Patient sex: M
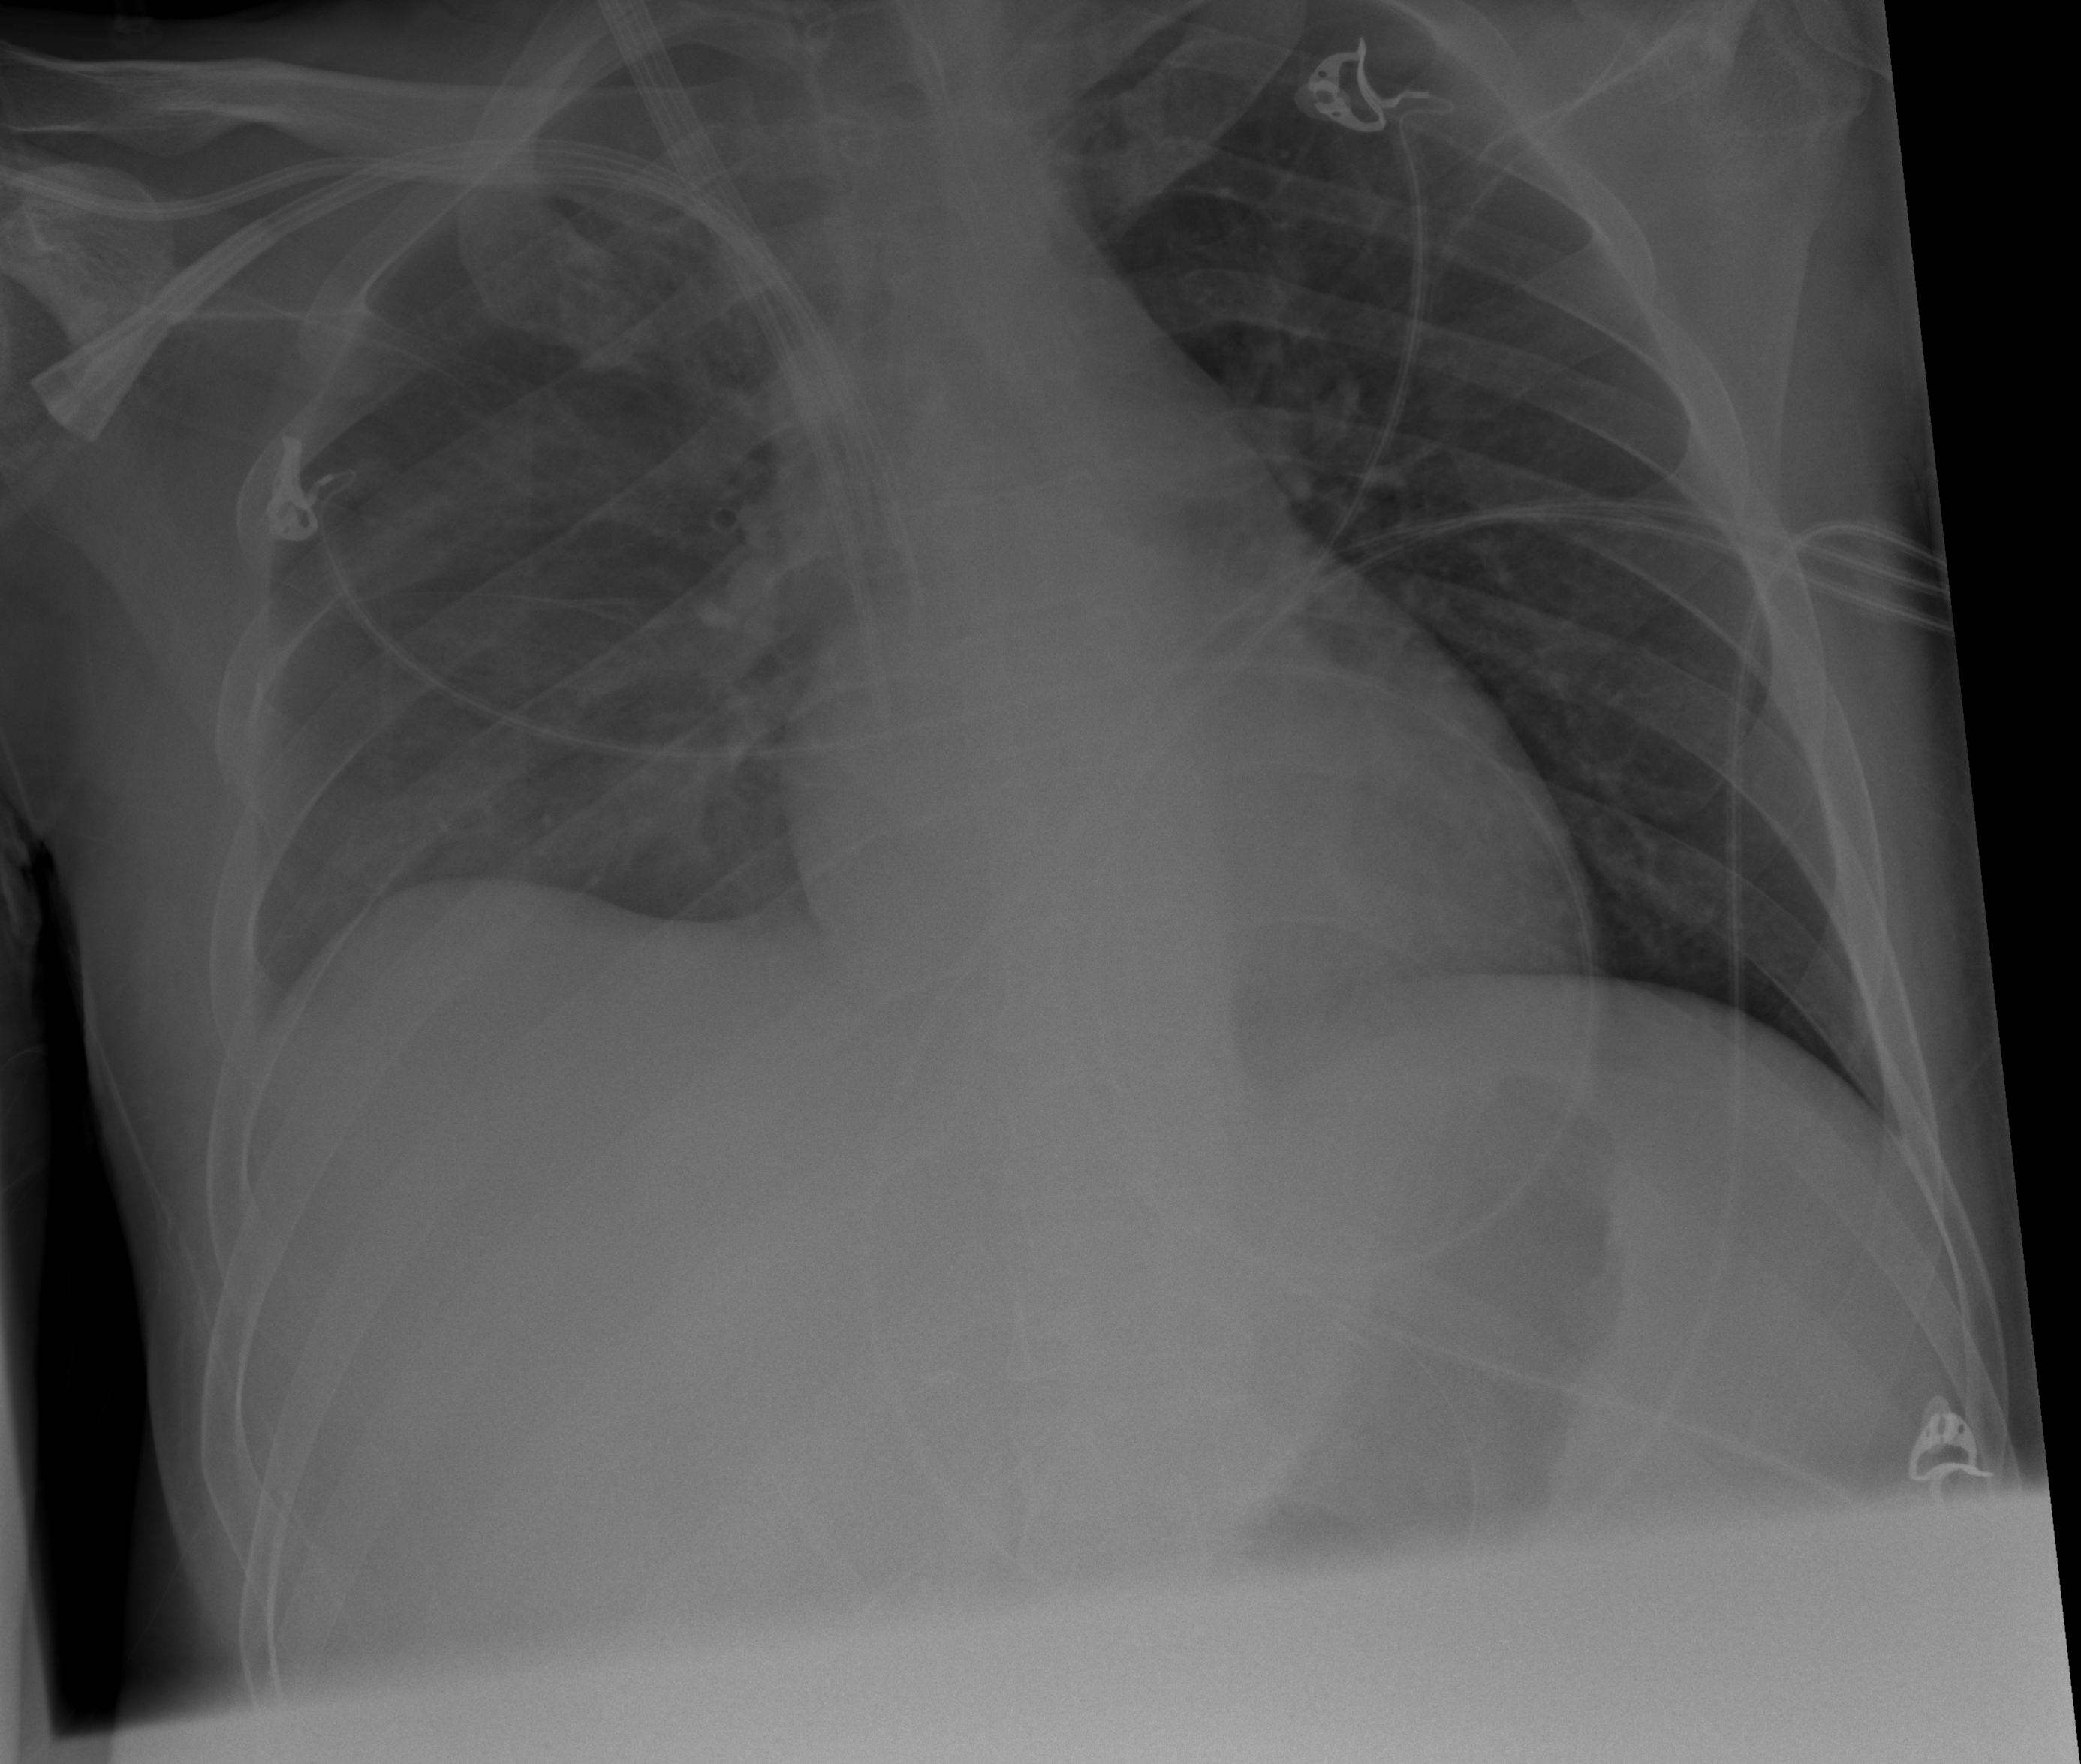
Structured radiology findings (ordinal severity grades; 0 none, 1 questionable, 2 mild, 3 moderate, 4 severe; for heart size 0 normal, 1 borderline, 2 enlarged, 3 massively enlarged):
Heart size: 1
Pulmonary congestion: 1
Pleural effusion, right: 2
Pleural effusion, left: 0
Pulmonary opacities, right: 0
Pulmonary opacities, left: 0
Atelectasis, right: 0
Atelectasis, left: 0